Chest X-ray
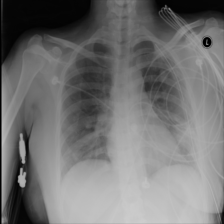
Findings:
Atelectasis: negative
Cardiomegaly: negative
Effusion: negative
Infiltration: negative
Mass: negative
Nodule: positive
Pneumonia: negative
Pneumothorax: negative
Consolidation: negative
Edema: negative
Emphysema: negative
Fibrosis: negative
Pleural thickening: negative
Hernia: negative